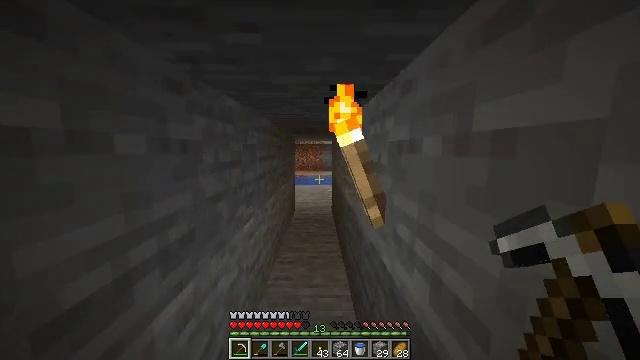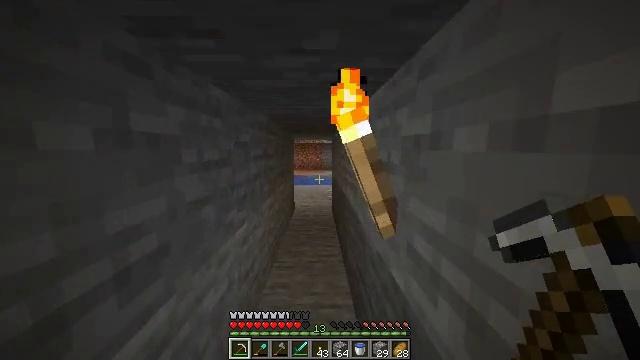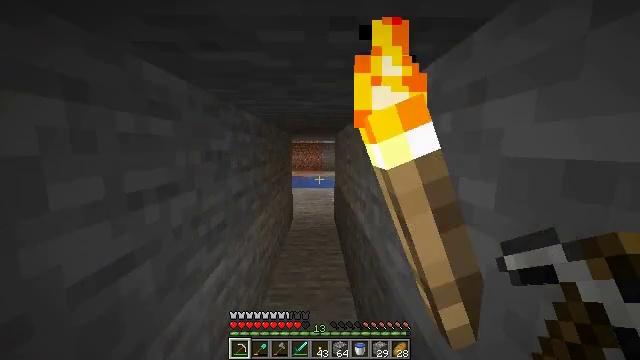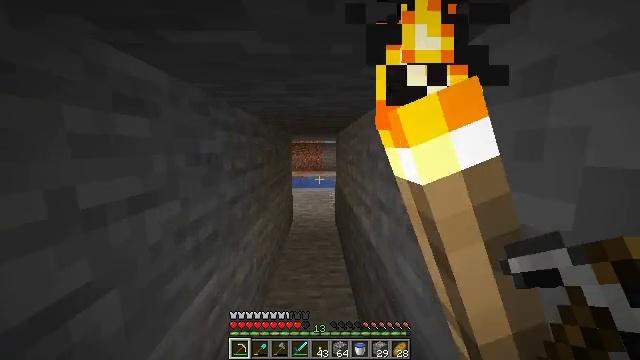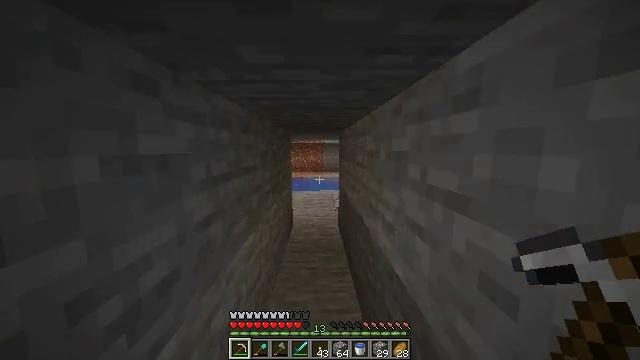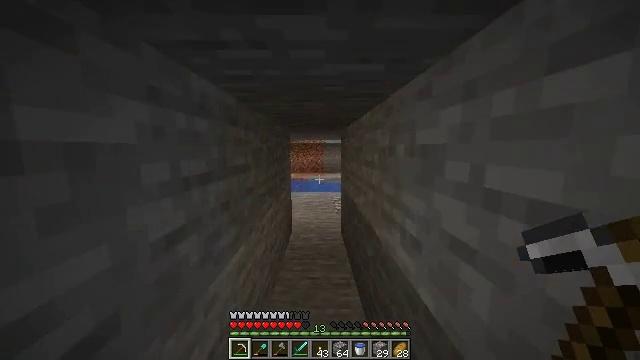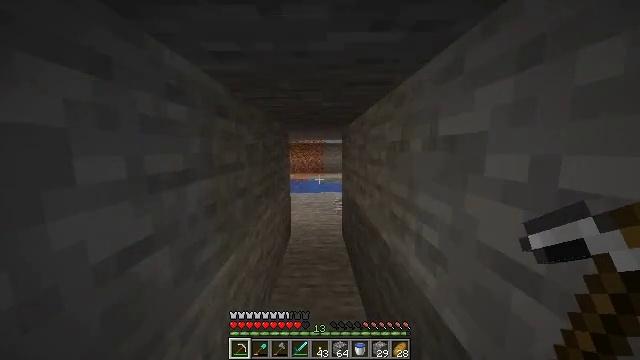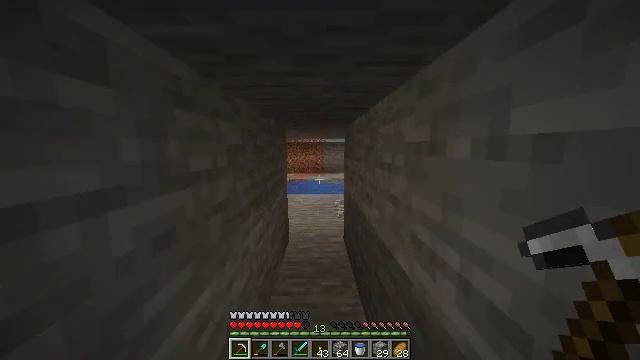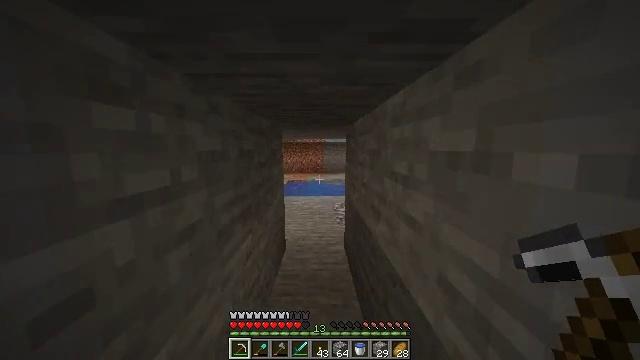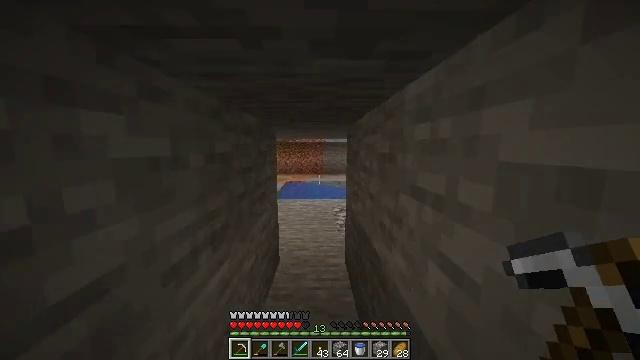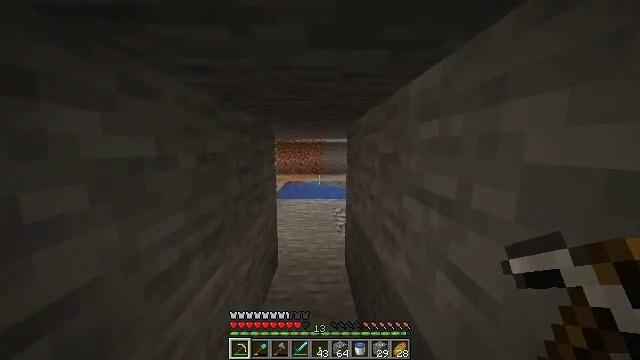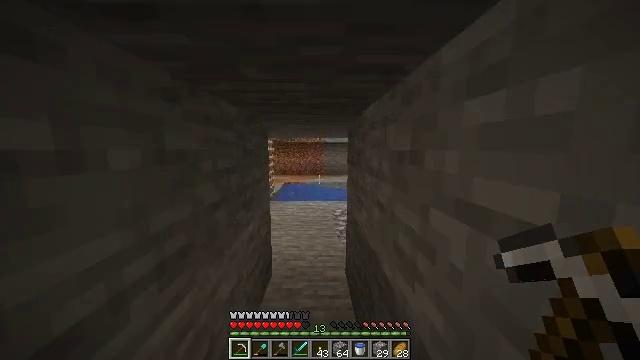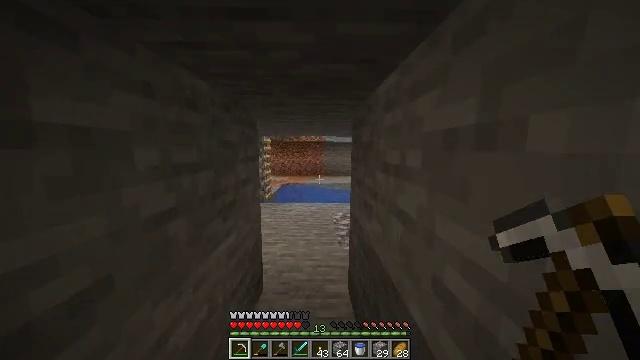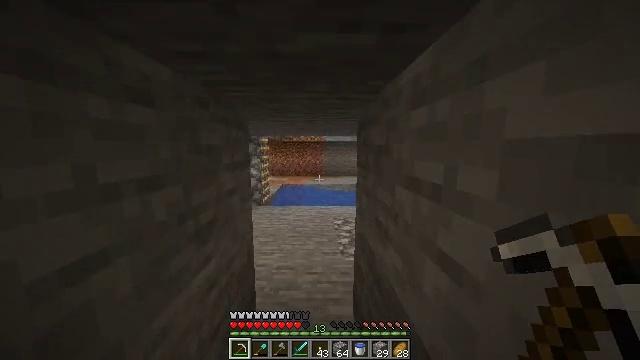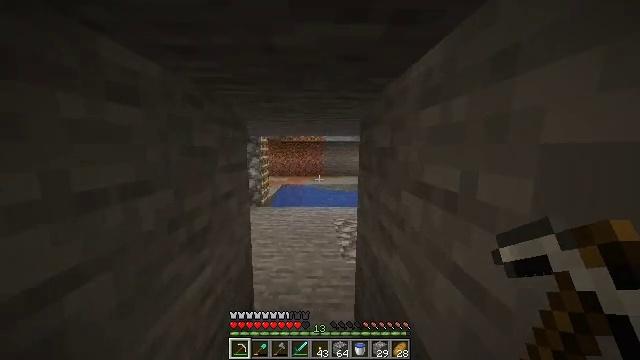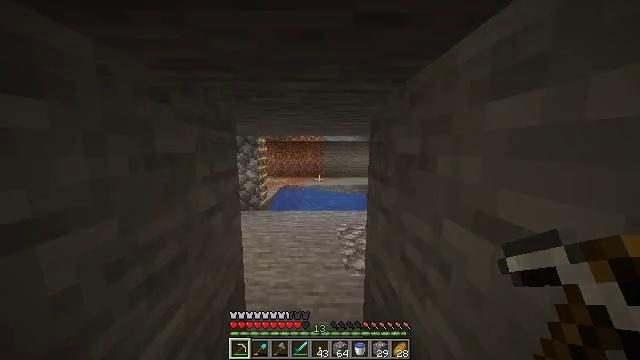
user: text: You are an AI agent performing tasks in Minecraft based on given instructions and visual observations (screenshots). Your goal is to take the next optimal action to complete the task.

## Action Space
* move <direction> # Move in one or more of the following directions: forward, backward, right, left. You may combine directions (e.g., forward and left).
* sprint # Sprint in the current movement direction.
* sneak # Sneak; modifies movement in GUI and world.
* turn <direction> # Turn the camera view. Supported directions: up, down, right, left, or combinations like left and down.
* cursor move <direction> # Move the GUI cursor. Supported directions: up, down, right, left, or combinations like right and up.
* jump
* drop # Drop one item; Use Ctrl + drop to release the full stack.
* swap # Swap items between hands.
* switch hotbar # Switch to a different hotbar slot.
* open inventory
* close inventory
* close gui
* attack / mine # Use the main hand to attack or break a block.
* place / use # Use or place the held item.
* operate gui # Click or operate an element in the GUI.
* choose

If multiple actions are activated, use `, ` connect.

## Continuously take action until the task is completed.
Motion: motion action
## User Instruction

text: Retrieve carrots by attacking the plant.
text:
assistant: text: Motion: move forward, sprint
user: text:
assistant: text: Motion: move forward, sprint
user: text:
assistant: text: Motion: move forward, sprint
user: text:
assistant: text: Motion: move forward, sprint
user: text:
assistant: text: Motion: move forward, sprint
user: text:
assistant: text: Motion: move forward, sprint
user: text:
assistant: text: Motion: move forward, sprint
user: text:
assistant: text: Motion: move forward, sprint
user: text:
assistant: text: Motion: move forward, sprint
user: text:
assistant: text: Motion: move forward, sprint
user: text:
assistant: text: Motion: move forward, sprint
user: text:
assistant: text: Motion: move forward, sprint
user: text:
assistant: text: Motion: move forward, sprint
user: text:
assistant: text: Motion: move forward
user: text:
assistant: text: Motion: move forward
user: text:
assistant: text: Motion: move forward
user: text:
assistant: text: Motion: move forward
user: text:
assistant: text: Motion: move forward
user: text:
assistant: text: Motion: move forward
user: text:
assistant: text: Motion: move forward, turn right
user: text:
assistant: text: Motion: move forward
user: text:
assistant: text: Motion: move forward, turn right
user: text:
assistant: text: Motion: move forward
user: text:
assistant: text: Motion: move forward
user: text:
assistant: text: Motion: move forward
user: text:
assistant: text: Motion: move forward
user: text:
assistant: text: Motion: move forward
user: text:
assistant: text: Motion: move forward and move right
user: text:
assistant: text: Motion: move forward and move right
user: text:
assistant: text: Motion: move forward and move right